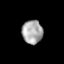
Tissue: lung
Cell type: T cells
Senescence score: 0.1985
Nuclear area (px): 480
Mean DAPI intensity: 167.337